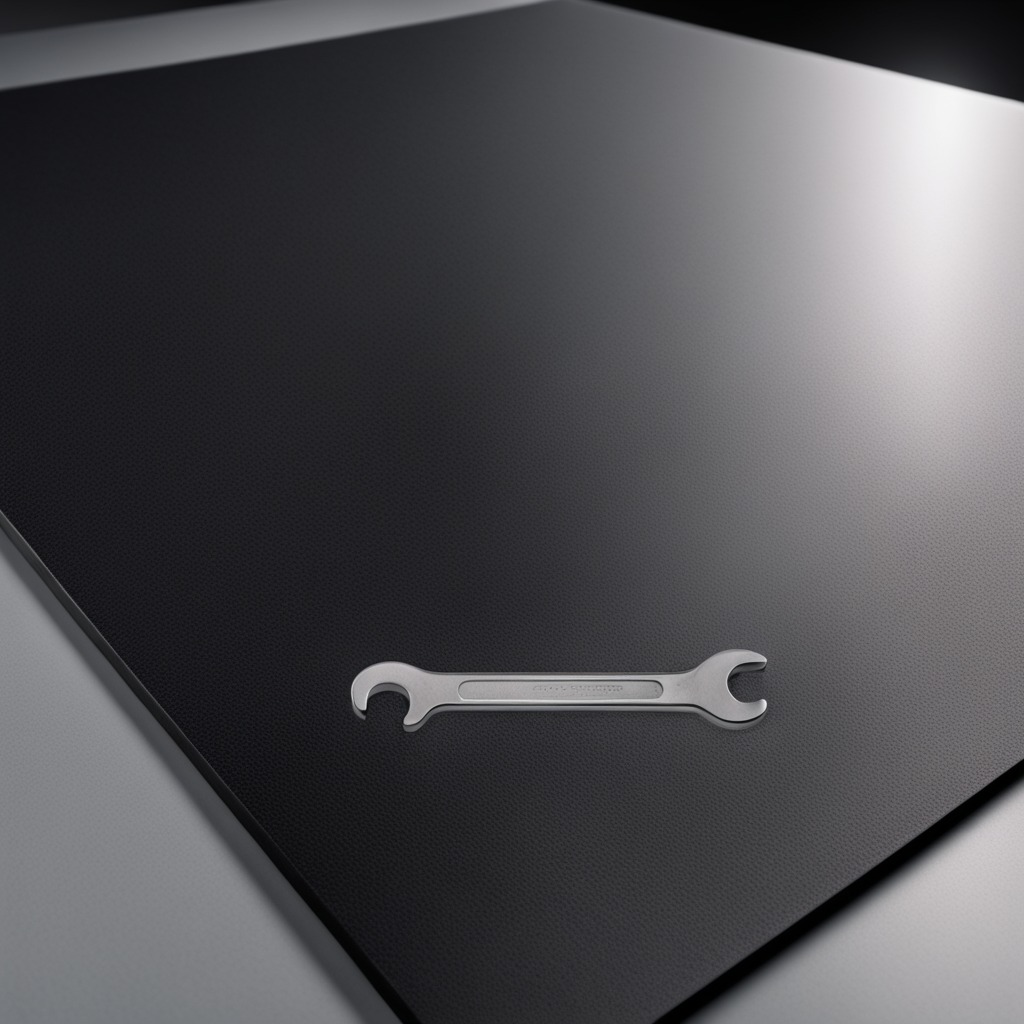
A wrench is lying on the clean granite tabletop.